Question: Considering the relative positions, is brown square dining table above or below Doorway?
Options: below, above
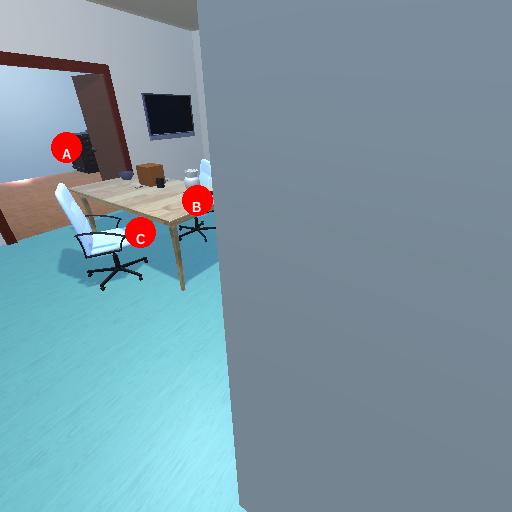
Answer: below